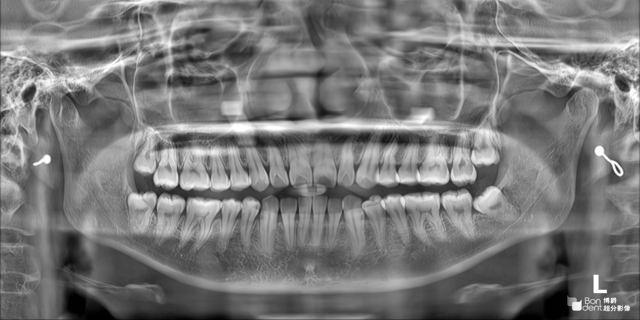
adult